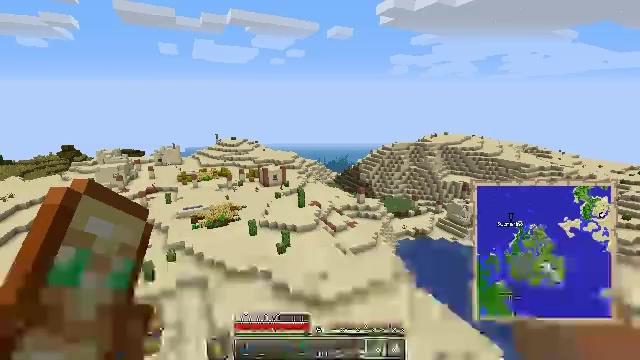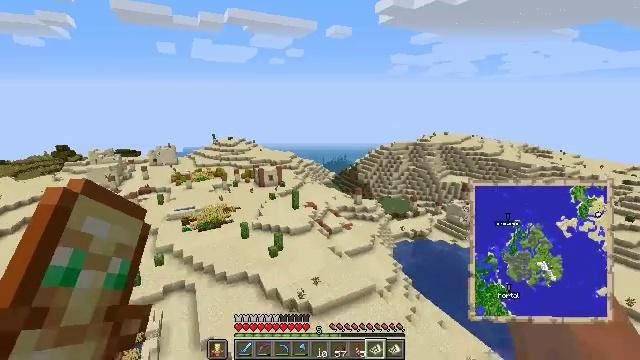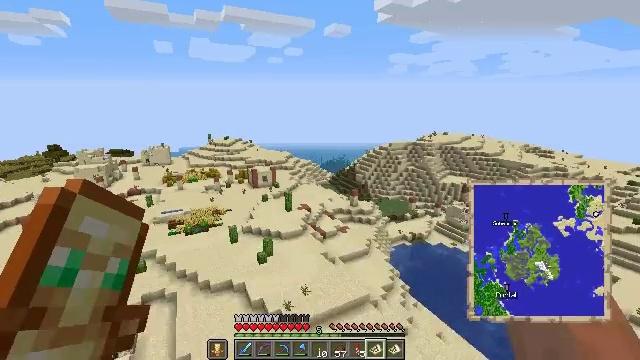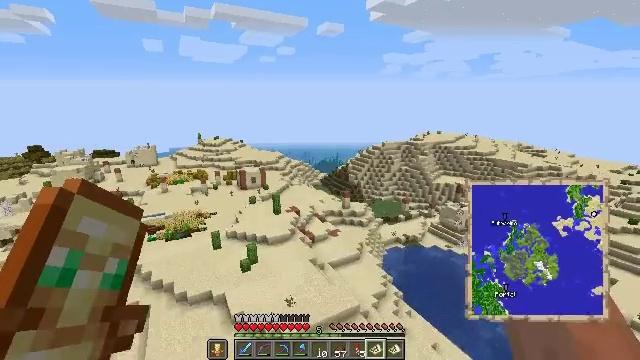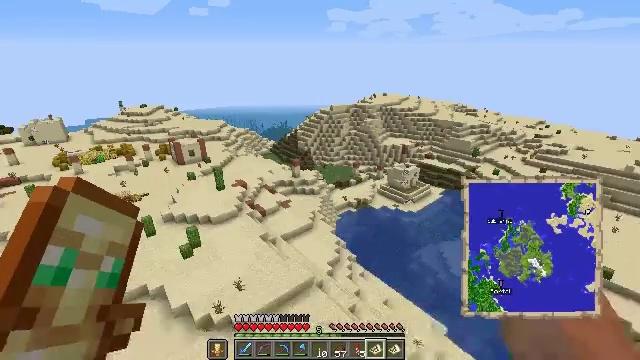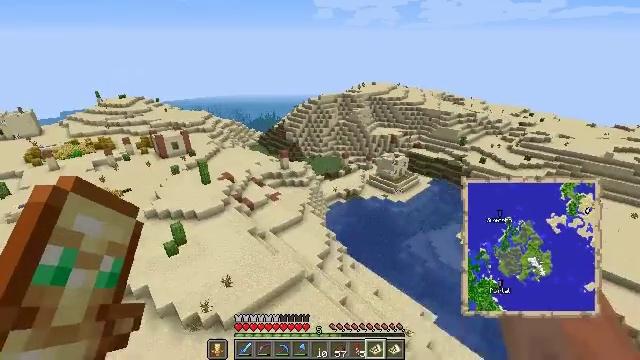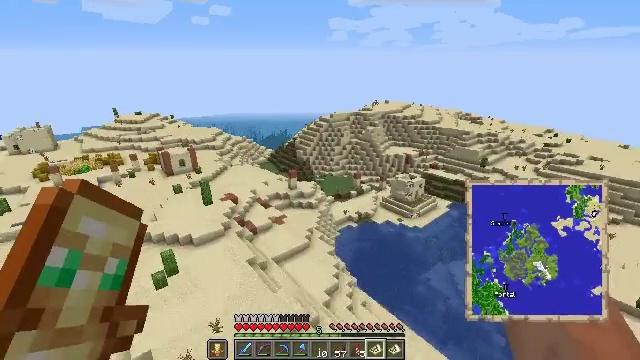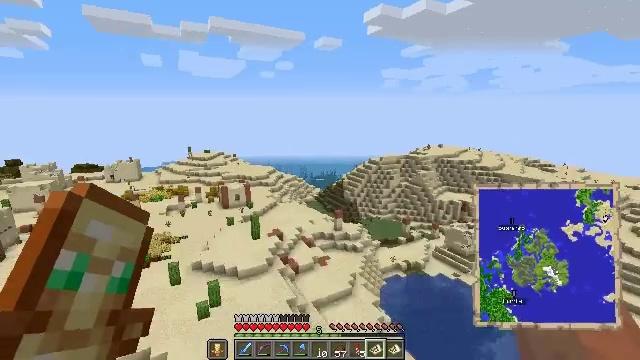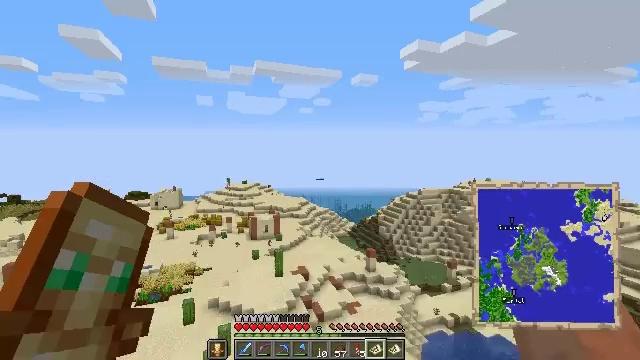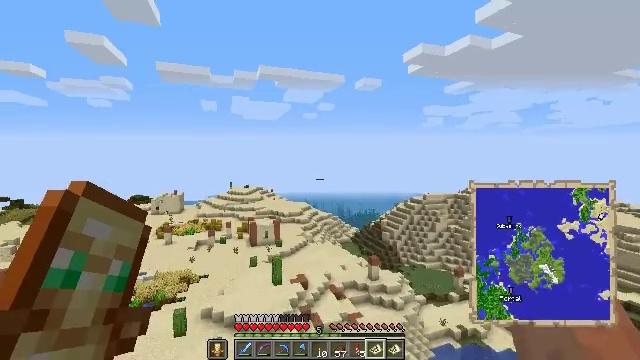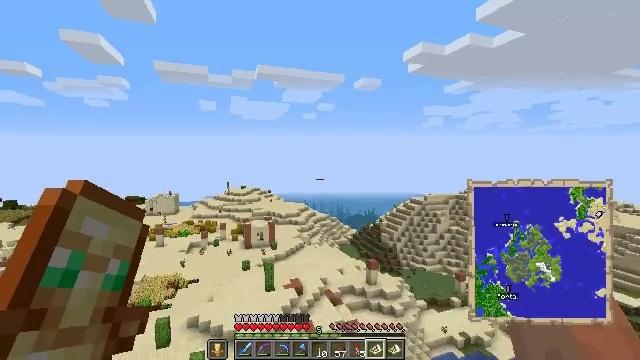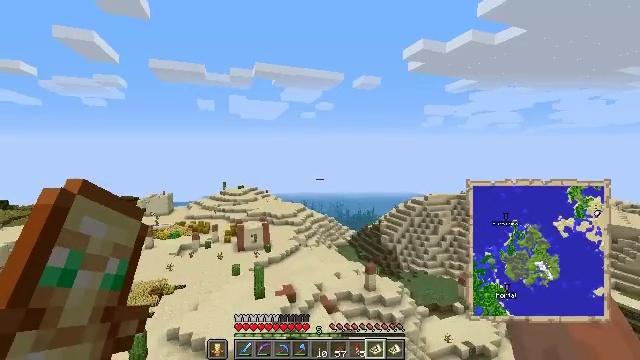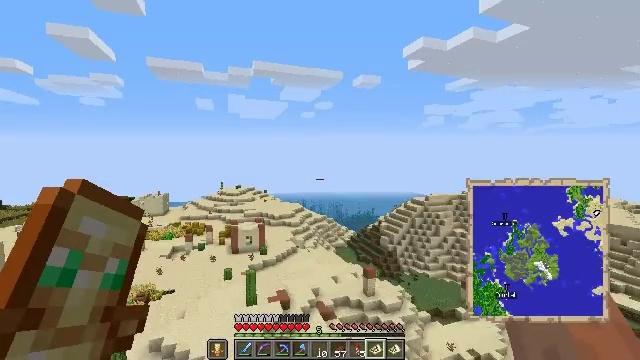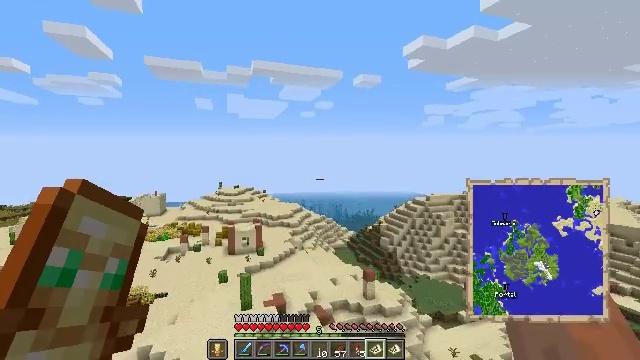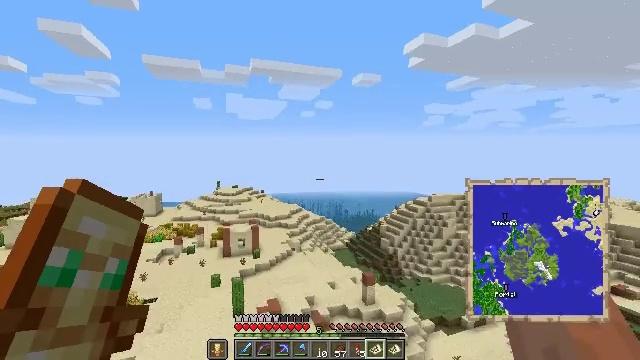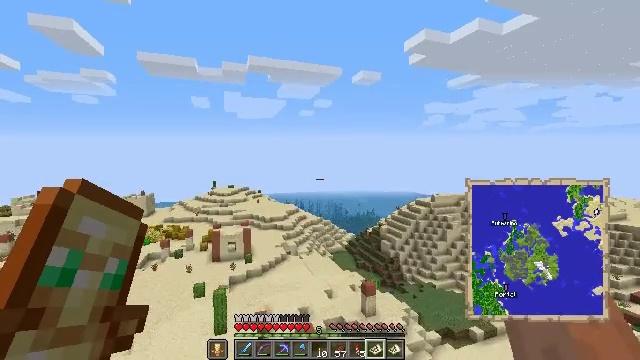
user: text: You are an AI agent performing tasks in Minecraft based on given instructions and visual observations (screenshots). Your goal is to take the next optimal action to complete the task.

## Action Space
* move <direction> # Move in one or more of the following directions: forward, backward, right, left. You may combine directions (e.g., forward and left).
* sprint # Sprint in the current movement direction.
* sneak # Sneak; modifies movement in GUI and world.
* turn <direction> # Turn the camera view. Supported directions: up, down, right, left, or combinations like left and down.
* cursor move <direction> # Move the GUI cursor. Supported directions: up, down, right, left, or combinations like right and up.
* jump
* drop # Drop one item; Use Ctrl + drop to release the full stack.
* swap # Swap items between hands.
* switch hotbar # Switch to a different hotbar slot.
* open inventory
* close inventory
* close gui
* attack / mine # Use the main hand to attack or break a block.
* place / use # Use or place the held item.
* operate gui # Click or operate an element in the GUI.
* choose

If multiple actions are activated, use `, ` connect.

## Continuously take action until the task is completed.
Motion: motion action
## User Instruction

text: Attack the hay block to get hay.
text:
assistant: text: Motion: no_op
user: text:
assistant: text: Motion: no_op
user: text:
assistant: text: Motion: turn right
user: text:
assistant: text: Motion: turn right and down
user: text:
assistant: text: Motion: turn right and down
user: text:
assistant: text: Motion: turn left and up
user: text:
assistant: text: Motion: turn left and up
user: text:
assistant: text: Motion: turn left and up
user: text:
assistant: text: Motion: turn up
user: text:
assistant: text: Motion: no_op
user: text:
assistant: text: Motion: no_op
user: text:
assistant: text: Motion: no_op
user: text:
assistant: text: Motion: no_op
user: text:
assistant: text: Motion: no_op
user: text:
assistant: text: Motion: no_op
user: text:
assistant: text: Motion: no_op
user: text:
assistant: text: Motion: no_op
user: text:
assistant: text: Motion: turn left
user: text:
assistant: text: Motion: no_op
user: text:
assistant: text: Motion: turn left
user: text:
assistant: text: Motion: no_op
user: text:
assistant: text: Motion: no_op
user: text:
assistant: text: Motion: no_op
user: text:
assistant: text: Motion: no_op
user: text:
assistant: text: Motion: no_op
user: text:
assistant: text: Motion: turn right and down
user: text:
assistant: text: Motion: turn right and down
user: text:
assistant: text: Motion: turn right and down
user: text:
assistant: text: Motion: turn right and down
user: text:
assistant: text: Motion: no_op